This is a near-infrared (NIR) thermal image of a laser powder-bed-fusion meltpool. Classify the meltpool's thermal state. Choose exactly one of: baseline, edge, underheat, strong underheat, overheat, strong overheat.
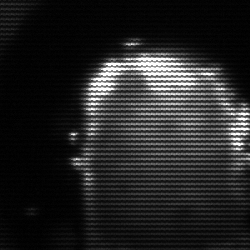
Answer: baseline